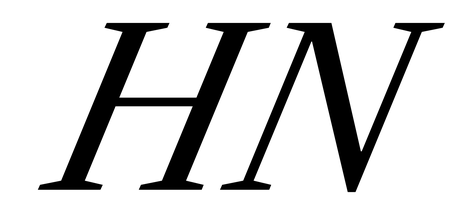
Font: LibreCaslonText-Italic_Italic